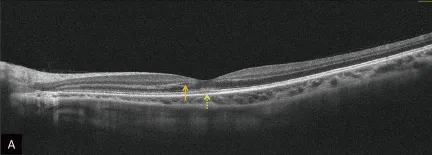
OCT on PSO 11 OD.
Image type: ophthalmic_imaging (oct)